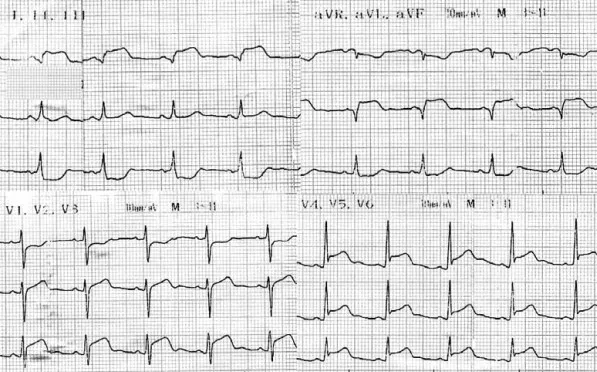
Electrocardiogram on admission.
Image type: electrography (ekg)